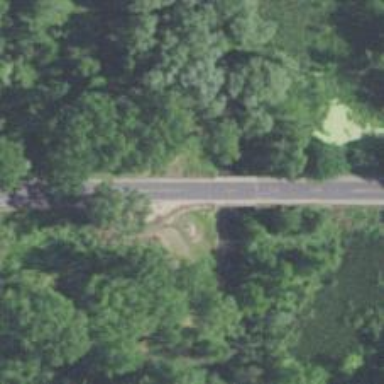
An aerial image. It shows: Tertiary road passing over bridge.